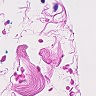
Metastatic tissue present: no